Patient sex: M
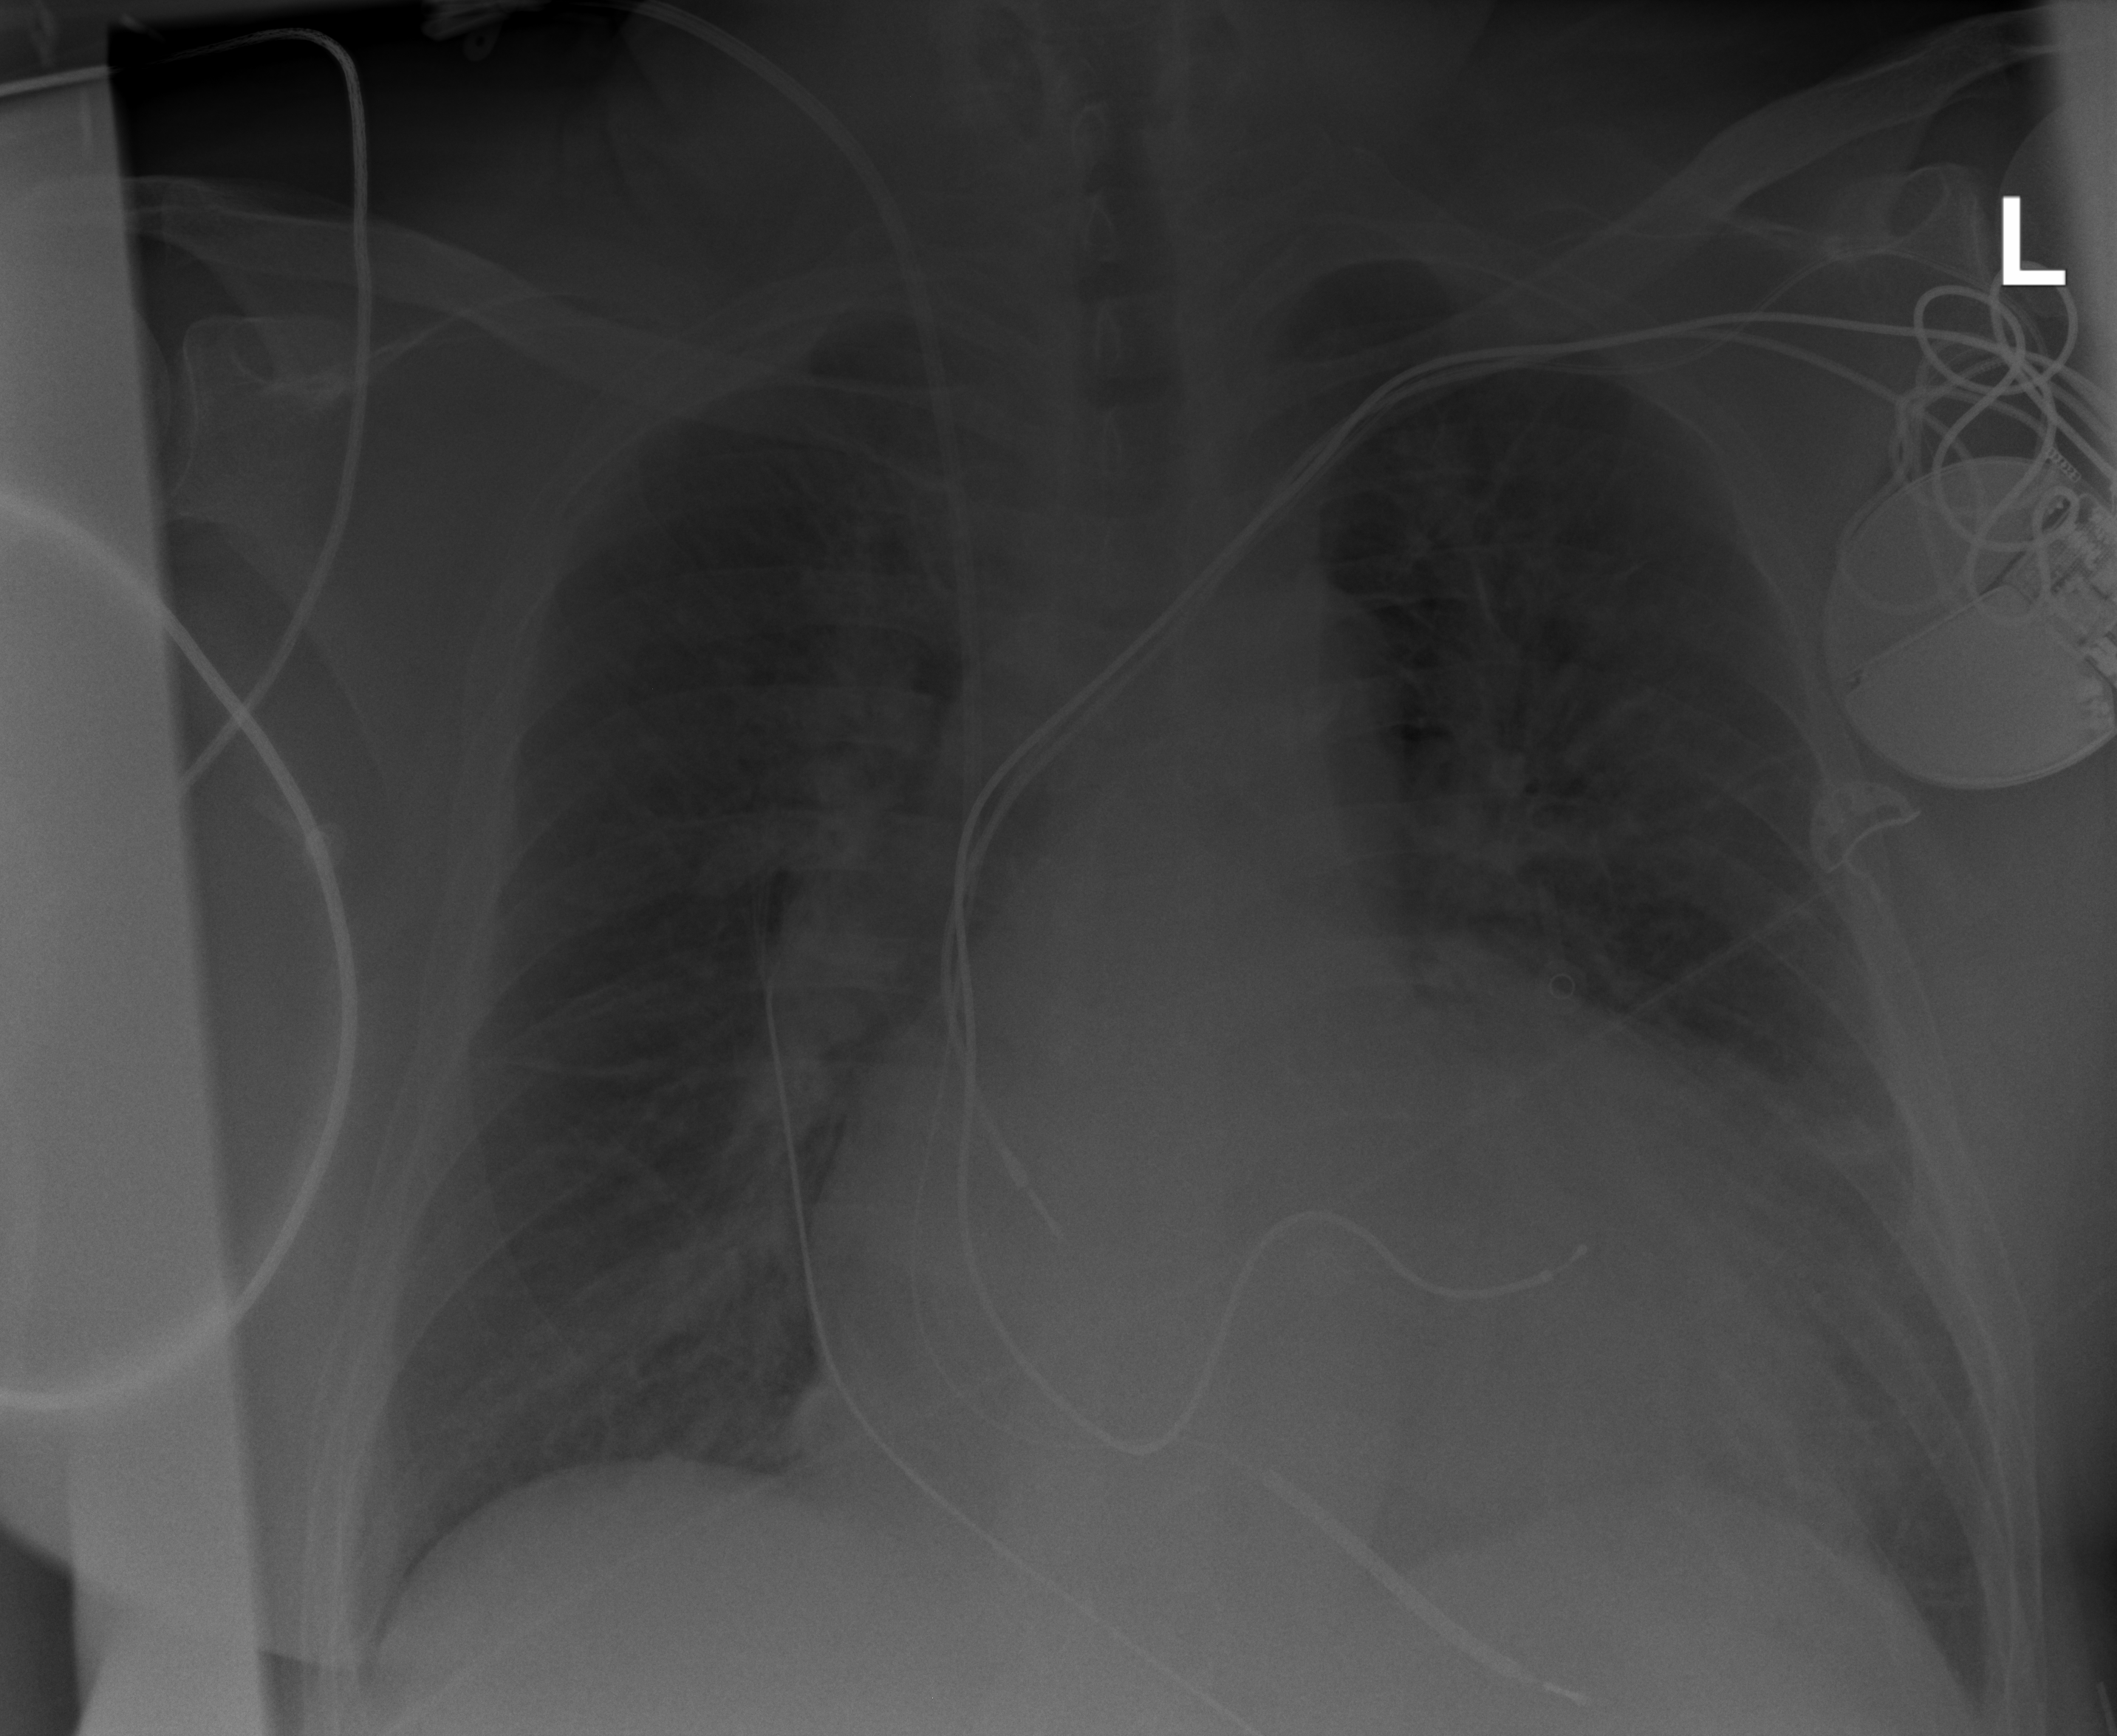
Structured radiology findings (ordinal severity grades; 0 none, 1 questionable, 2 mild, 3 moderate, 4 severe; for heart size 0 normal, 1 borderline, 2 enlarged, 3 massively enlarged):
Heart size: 2
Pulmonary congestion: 2
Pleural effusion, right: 0
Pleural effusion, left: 0
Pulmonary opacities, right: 0
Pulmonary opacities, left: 2
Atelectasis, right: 2
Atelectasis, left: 2